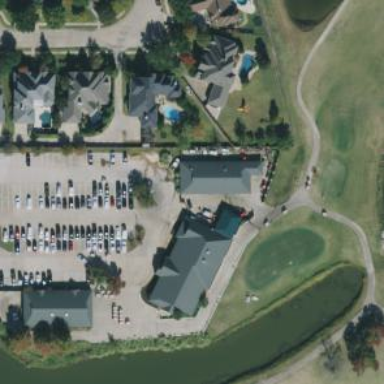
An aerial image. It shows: Path designated for golf carts.